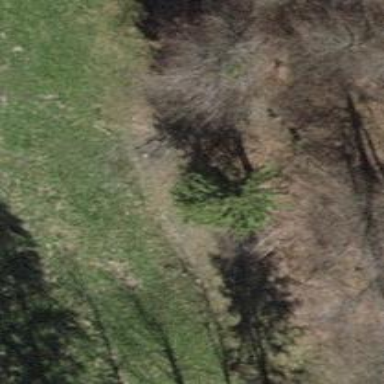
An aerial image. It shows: Brown bench.